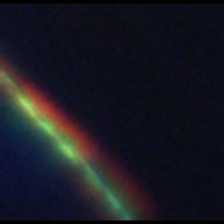
Taxon: Psuedo-nitzschia
Group: Diatoms